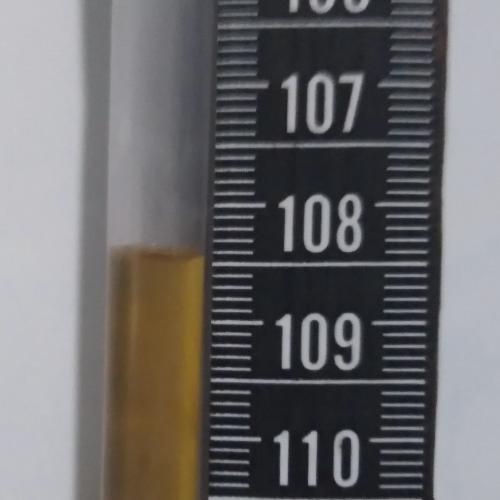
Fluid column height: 108.5 cm